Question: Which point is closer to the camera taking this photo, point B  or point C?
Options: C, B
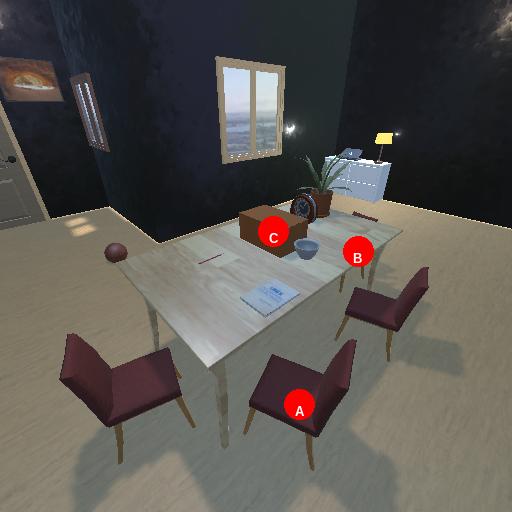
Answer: C